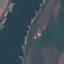
Land use / land cover: River